Question: My tibble:
Data in Excel:

'''
impute <- read_excel(choose.files())
imp <- function(df) {
for(i in 1:ncol(df)){
df[is.na(df[,i]),i] <- mean(df[,i],na.rm = T)
}
}
imp(impute)
'''
> Warning messages:
1: In 'mean.default(df[, i], na.rm = T)' :
argument is not numeric or logical: returning NA
2: In 'mean.default(df[, i], na.rm = T)' :
argument is not numeric or logical: returning NA
The above code works fine it impute is a Data.Frame, but doesn't work if it's a Tibble. Could someone please let me know how to change the code if I were to work with Tibble.
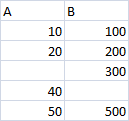
Answer: One of the differences between a 'data.frame' and a tibble is that data frames drop dimensions when possible by default and tibbles don't.
That is, if 'x' is a data frame then 'x[, i]' may or may not be a data frame, depending on 'i'. If 'i' is one value, then 'x[, i]' will just be a vector. If 'i' is a vector with multiple values then 'x[, i]' will be a data frame. This can cause bugs when 'i' is a variable that may or may not have multiple values, because the class may be different (with the fix being to use 'x[, i, drop = FALSE]' to guarantee a 'data.frame' return).
Tibbles seek to address this issue by switching the default 'drop = TRUE' to 'drop = FALSE', so 'x[, i]' is a tibble, regardless of whether 'i' has length 1 or more.
When calculating the mean, you want 'df[,i]' to be treated as a numeric vector, not a tibble with 1 column, so you need to specify it:
'''
df[[i]] # This is the preferred way to extract a single column
df[, i, drop = TRUE] # this will work too (since tibble version 1.4.1)
'''
This is explained in greater detail in the "Tibbles vs data.frames" section of the <URL>.